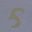
Label: 5